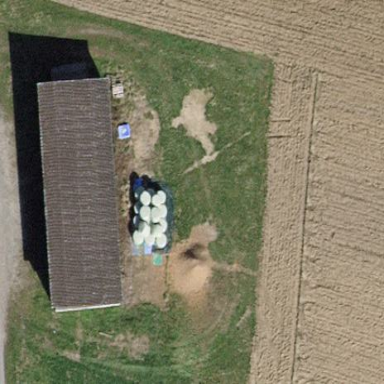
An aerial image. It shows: Farmyard area.